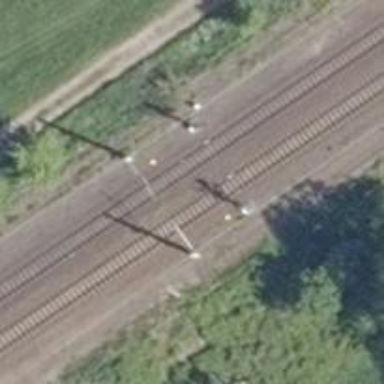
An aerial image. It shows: Milestone along the railway with catenary mast.